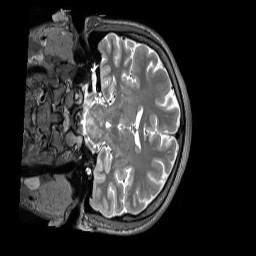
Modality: T2w
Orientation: coronal
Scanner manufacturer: siemens
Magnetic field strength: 3 T
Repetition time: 3.2 s
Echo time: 0.406 s